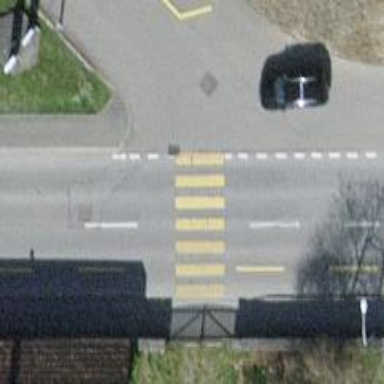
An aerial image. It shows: Zebra crossing on the road.